Question: I have 2 sets of parallel and when their angles differ, I end up with a intersection on one end, and an open gap on the other. I have taken care of the interesection, by setting the endPoint of line1 to the same as the starting point for line2. Like so...

This is the code I have so far for adding the lines....
'''
for (int i: 0; i < myLines.size() ; i++) {
Line myLine = checkforInterection( myLines, i);
myCanvas.Children.Add(myLine);
myCanvas.Children.Add(createParallel(myLine));
}
'''
I would like to close the gap on the rightHand side by having a line that can span the distance. What is the best way of going about this?
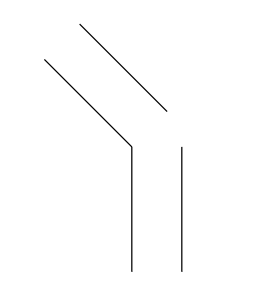
Answer: Use a <URL> to obtain a smooth curve. The start and end points should be the start and end points of the straight line. The control point may require some experimentation to get looking like you want it to, since that's more of a preference, but setting the control point to the projected intersection of the two lines the curve is attached to would make a good starting point. If you do want to tweak it after that, you should move it along the line from the projected intersection to the actual intersection of the two lines on the left.
For clarity:

Start off with the start and end points at the green dots. Start off with the control point at the intersection of the red line, and, if you want to adjust it, move it along the blue line to keep a symmetric curve.
Note: using the intersection of the red lines will give you a perfectly smooth transition; other points won't.